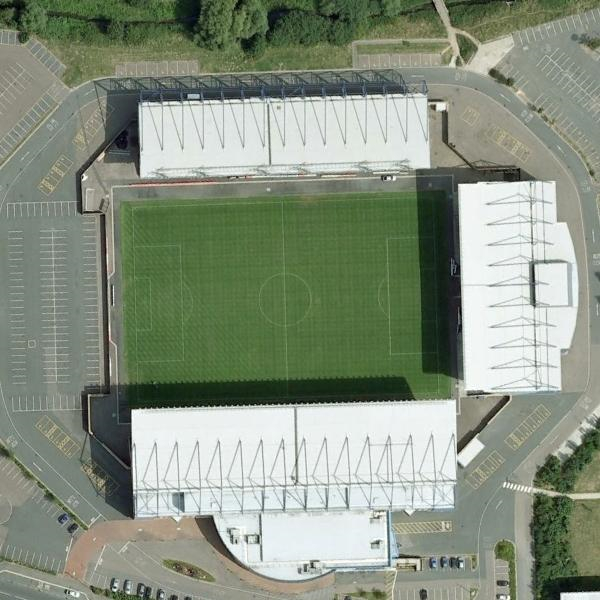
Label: Stadium